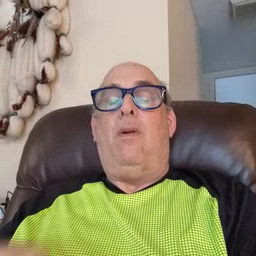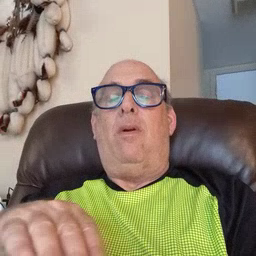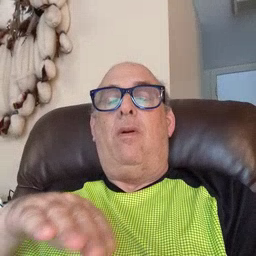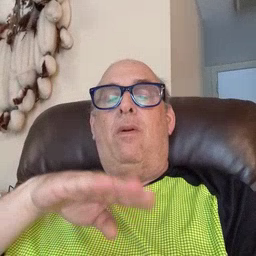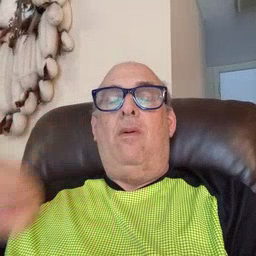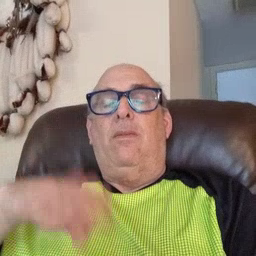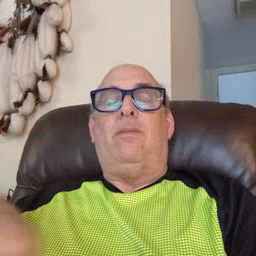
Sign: pool